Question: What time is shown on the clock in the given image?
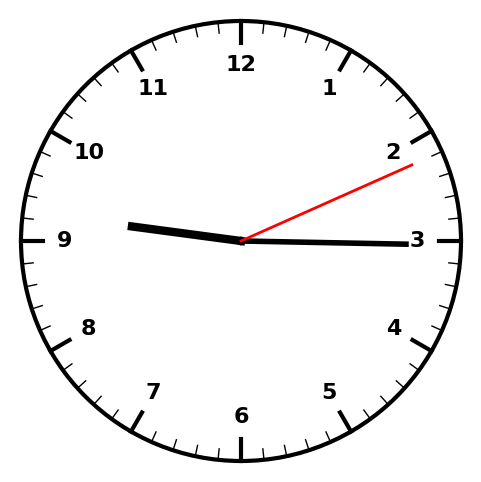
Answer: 09:15:11